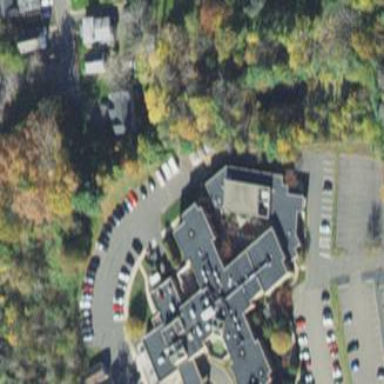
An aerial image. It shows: Building that serves as nursing home.